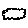
Label: cloud